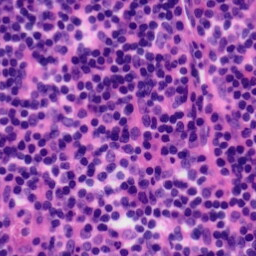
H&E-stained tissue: Tonsil